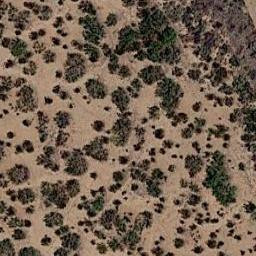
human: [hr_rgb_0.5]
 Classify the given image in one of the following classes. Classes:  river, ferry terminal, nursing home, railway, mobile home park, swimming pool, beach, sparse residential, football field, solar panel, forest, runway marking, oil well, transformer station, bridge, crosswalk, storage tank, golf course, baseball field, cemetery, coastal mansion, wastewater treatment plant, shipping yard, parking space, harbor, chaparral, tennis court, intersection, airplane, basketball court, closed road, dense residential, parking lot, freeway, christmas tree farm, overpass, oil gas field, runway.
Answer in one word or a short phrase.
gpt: chaparral